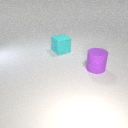
large purple rubber cylinder in front of large cyan rubber cube